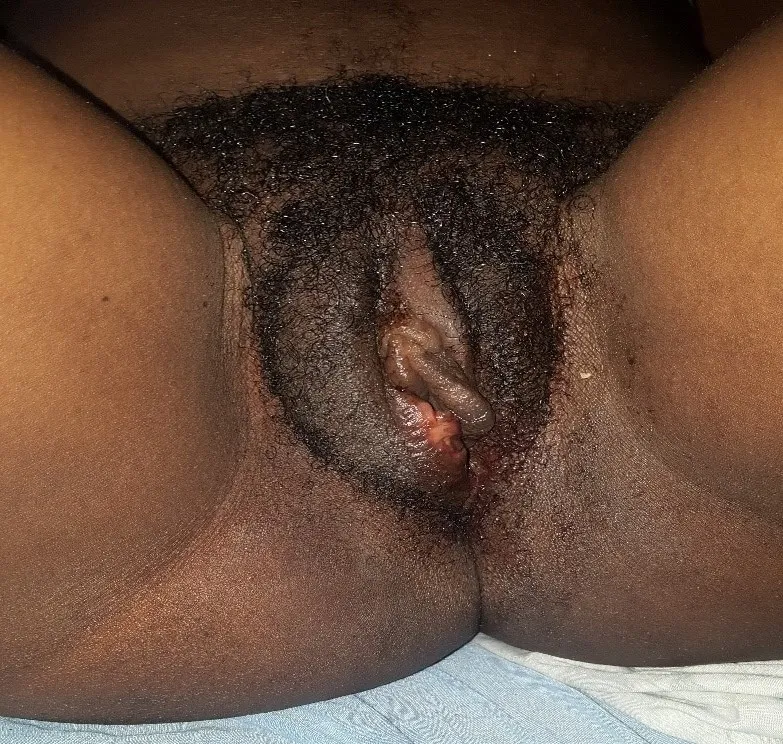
After resolution of Hematoma.
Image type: medical_photograph (skin_photograph)